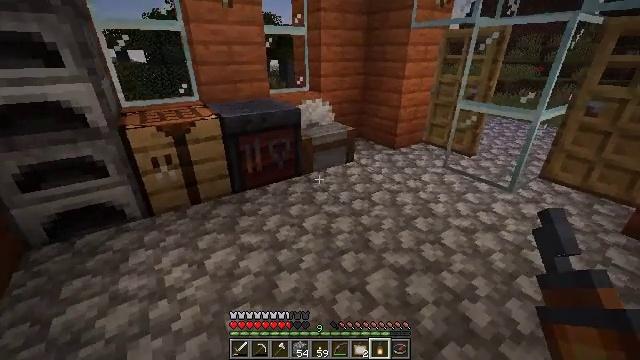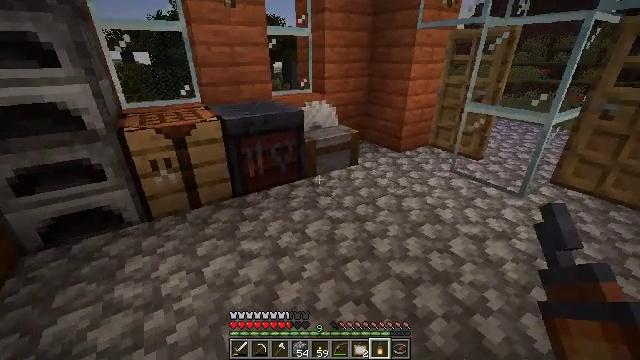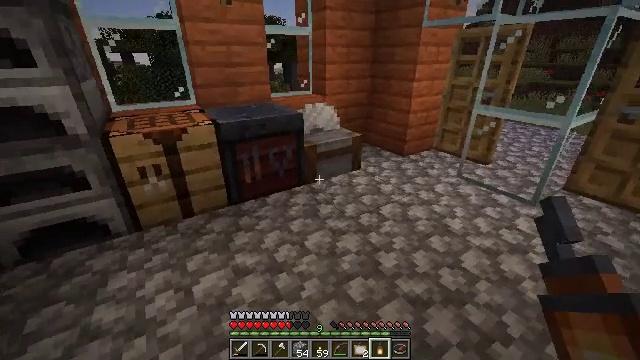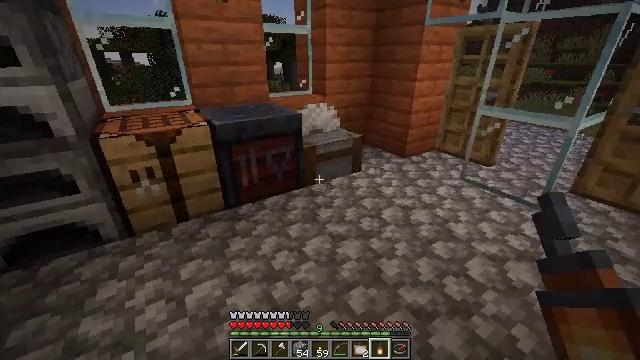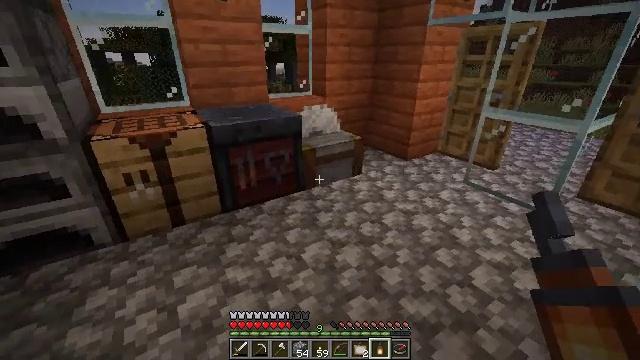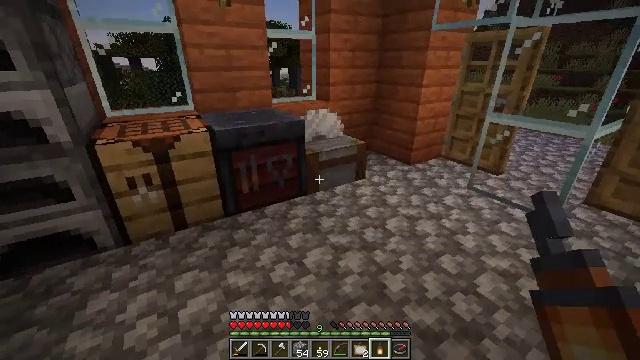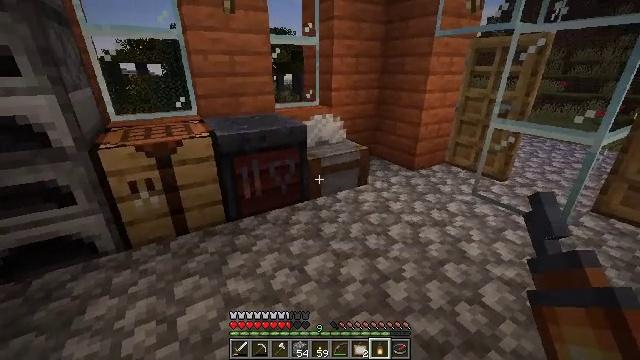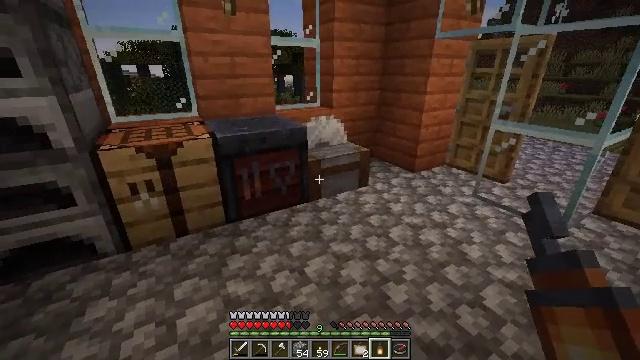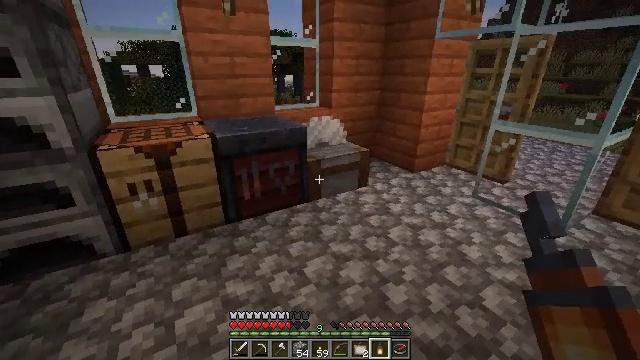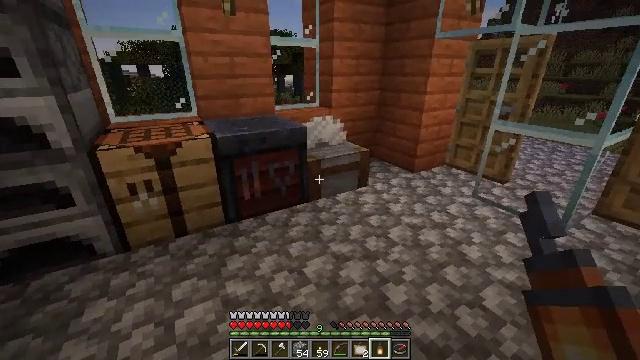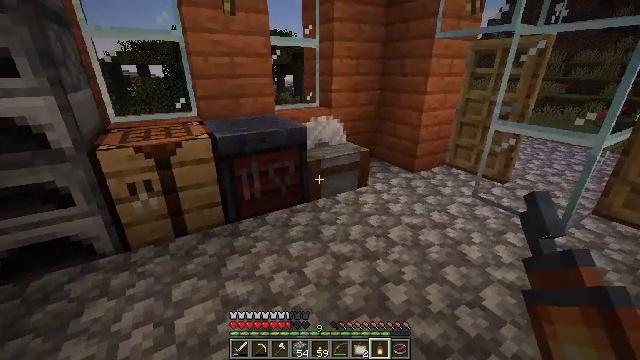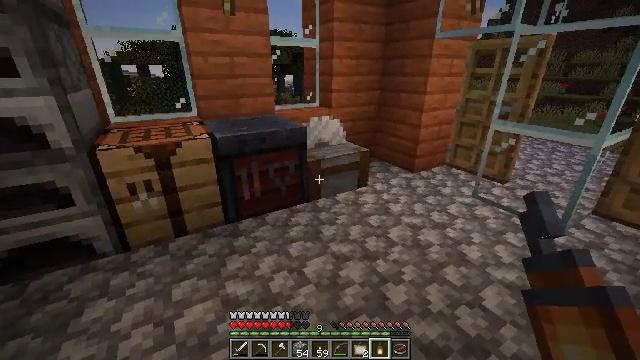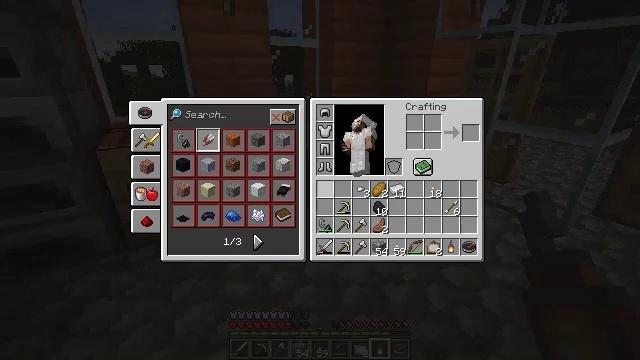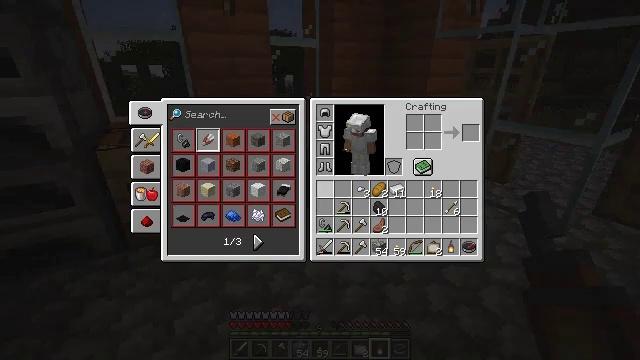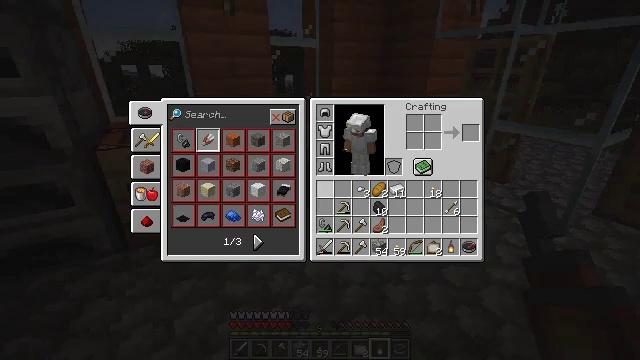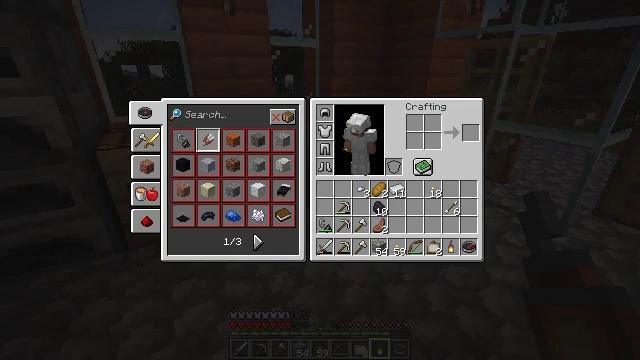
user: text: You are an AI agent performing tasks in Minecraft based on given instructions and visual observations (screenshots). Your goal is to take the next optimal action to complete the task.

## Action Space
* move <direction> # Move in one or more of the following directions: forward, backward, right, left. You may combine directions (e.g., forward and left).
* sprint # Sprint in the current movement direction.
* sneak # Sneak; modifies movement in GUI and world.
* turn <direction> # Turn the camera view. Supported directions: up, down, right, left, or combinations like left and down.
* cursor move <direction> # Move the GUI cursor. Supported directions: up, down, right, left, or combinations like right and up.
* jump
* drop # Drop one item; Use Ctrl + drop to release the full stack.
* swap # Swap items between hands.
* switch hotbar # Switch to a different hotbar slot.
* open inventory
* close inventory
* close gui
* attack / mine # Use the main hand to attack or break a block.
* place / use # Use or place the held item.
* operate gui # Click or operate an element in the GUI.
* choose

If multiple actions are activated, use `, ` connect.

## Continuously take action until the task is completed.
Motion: motion action
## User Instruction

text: Left-click to mine the lantern.
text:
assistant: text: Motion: move forward
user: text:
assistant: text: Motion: no_op
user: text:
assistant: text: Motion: no_op
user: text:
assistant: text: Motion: no_op
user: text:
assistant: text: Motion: no_op
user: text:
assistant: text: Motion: turn up
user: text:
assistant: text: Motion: no_op
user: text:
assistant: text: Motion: no_op
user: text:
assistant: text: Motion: no_op
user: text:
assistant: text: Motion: no_op
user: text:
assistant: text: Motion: no_op
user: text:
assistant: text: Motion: open inventory
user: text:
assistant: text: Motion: open inventory
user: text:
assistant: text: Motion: open inventory
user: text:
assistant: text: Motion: no_op
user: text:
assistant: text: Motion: no_op
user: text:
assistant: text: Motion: no_op
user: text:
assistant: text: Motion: no_op
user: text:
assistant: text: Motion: no_op
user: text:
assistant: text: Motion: no_op
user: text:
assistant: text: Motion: no_op
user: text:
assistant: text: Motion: turn right and up
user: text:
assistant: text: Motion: turn right
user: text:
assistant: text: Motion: turn right
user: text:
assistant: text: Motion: no_op
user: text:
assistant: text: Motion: no_op
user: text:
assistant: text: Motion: no_op
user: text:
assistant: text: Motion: turn right
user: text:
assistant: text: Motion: no_op
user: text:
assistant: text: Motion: no_op